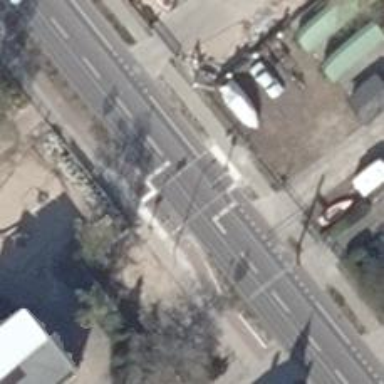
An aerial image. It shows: Footway with traffic signals at crossing.